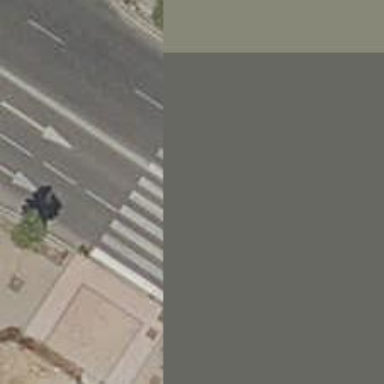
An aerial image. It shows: Zebra crossing on the road.